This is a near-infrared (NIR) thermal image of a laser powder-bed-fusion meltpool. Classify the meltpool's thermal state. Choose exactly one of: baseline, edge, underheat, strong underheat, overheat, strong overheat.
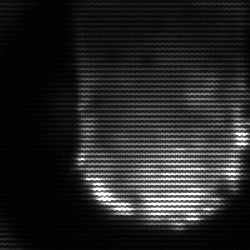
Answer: baseline